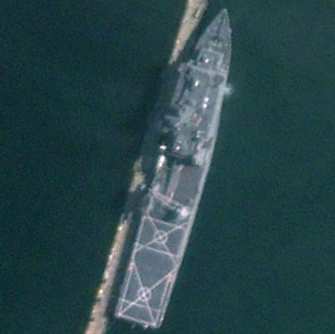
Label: combat